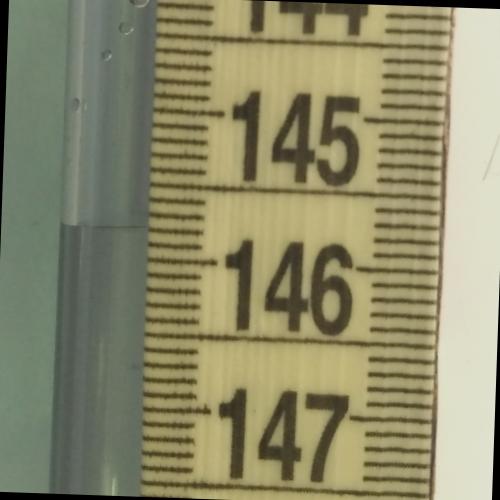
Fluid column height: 145.8 cm